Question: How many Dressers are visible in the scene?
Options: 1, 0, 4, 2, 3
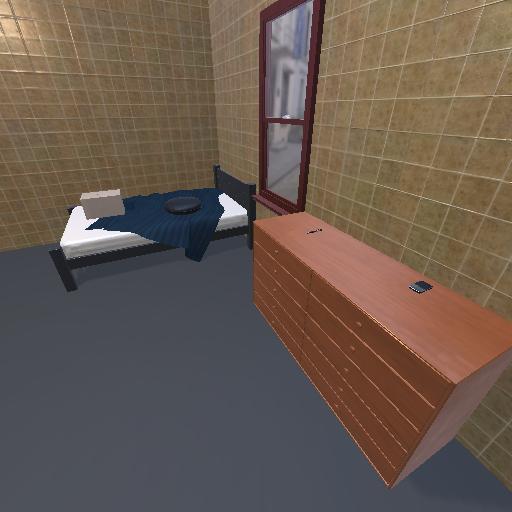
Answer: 1